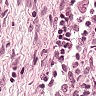
Metastatic tissue present: no